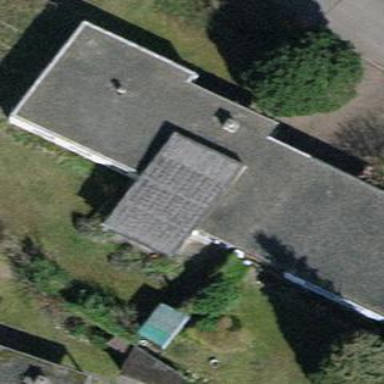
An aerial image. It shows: Building with flat roof.